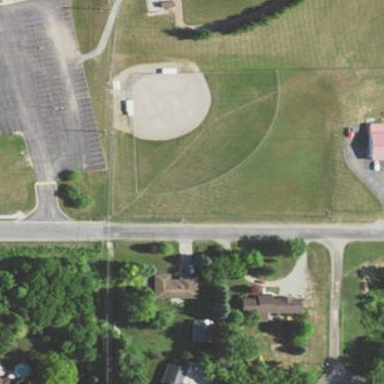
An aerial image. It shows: Grass pitch designated for baseball.